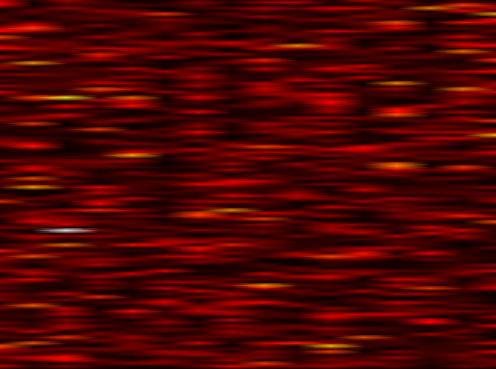
Label: FBMC